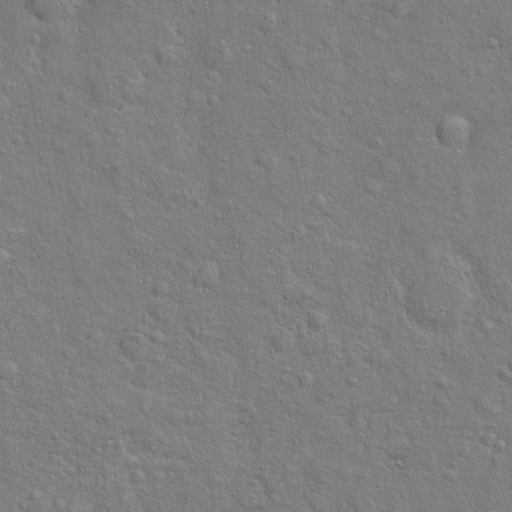
Classes present: Background